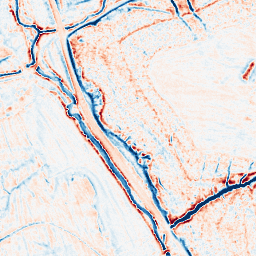
Category: edge_preserving
Decomposition family: anisotropic_diffusion
Decomposition parameters: iterations: 50
kappa: 30
gamma: 0.05
Upsampling method: cubic_mitchell
Upsampling parameters: scale: 4
Upsampling scale: 4